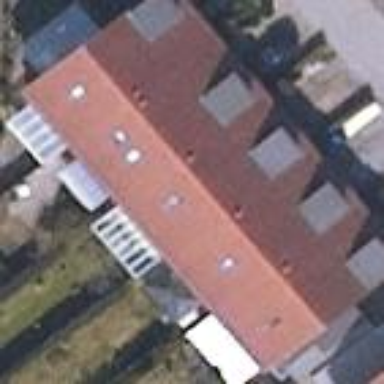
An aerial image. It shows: Terrace building.